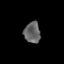
Tissue: prostate
Cell type: T cells
Senescence score: 0.2364
Nuclear area (px): 339
Mean DAPI intensity: 99.201